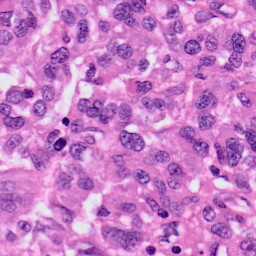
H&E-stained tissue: Skin